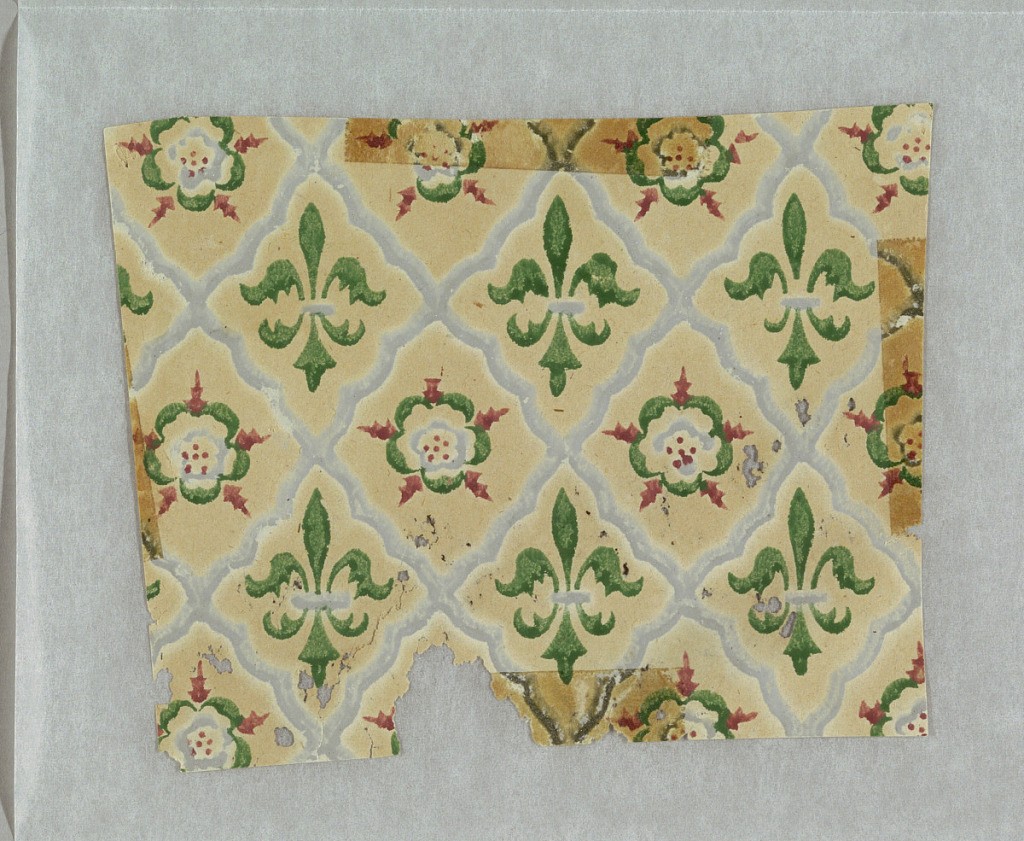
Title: Sidewall
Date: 1840–60
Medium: Machine-printed on paper
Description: Diamond diaper design with fleur-de-lys and Tudor rose motifs alternating within the framework. Printed in green, gray and red on ungrounded tan paper.